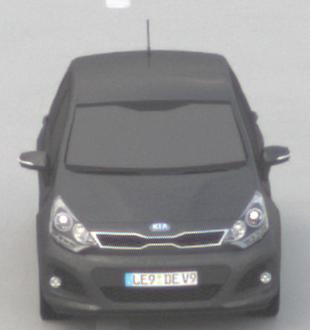
Make: KIA
Model: Rio 1.2
Detailed model: Rio (UB)
Model produced from: 2011/09
Model produced until: 2015/01
Doors: 3
Color: gray
Road condition: dry road
Daytime: midday
Contrast: low contrast